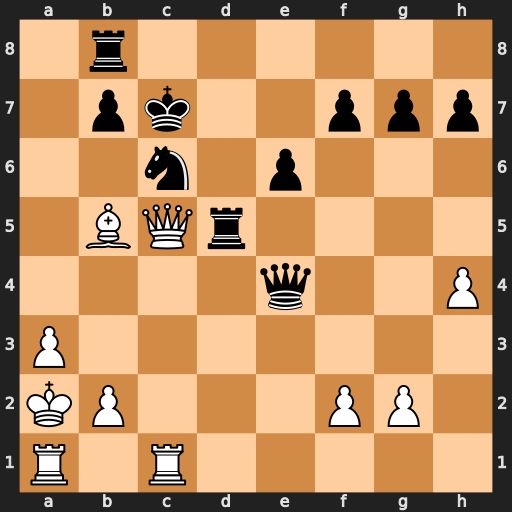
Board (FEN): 1r6/1pk2ppp/2n1p3/1BQr4/4q2P/P7/KP3PP1/R1R5
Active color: w
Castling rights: -
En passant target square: -
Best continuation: Bxc6 Rxc5 Bxe4 Rxc1 Rxc1+